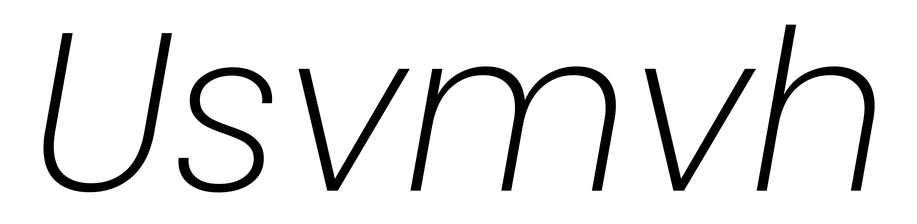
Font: Poppins-ExtraLightItalic